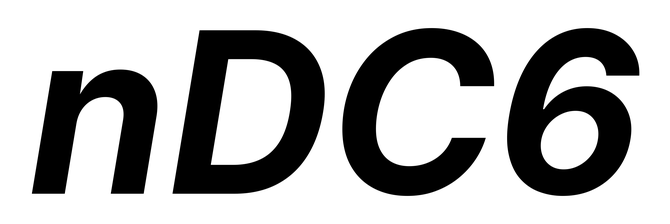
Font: Inter-Italic_Bold_Italic